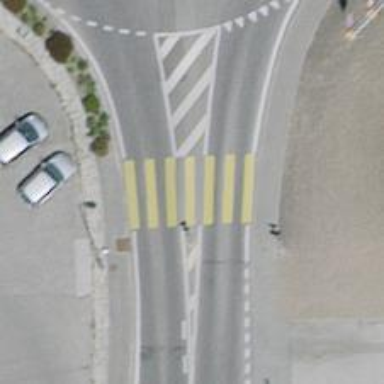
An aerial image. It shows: Marked footway crossing with zebra markings.